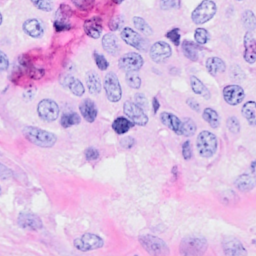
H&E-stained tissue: Breast